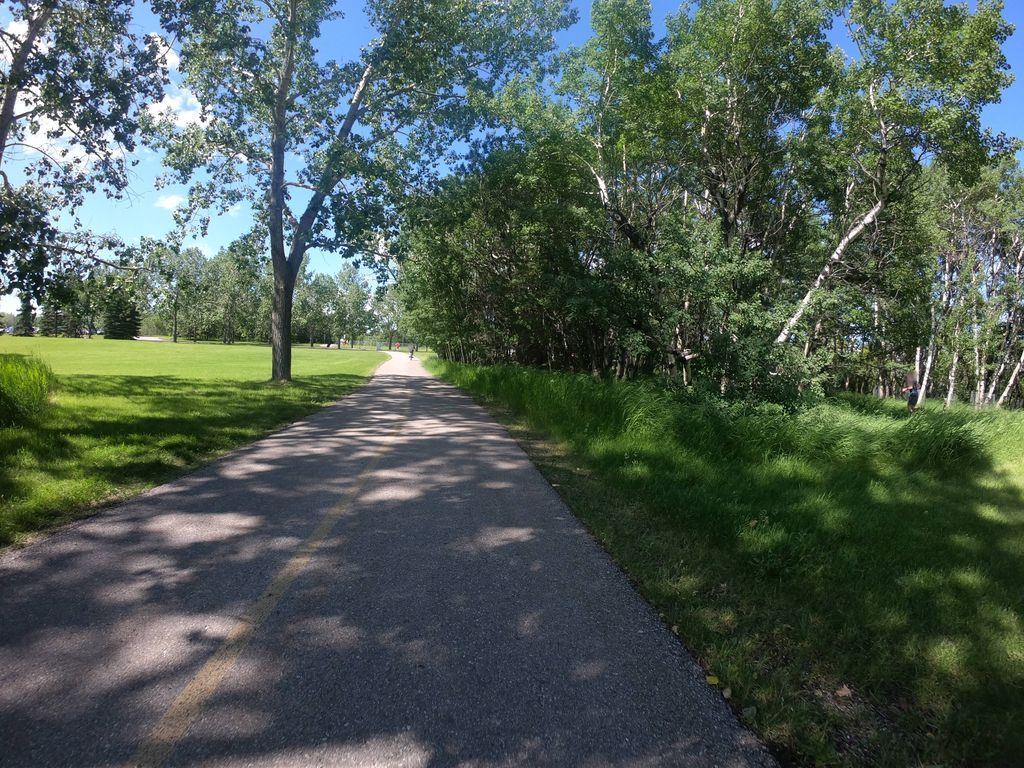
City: calgary